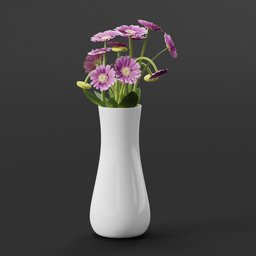
Label: decoration